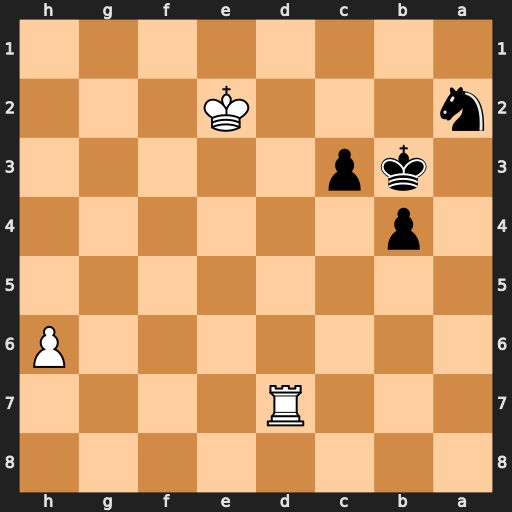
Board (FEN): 8/3R4/7P/8/1p6/1kp5/n3K3/8
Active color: b
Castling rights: -
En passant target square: -
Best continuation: c2 h7 c1=Q h8=Q Qc4+ Kf2 Qf4+